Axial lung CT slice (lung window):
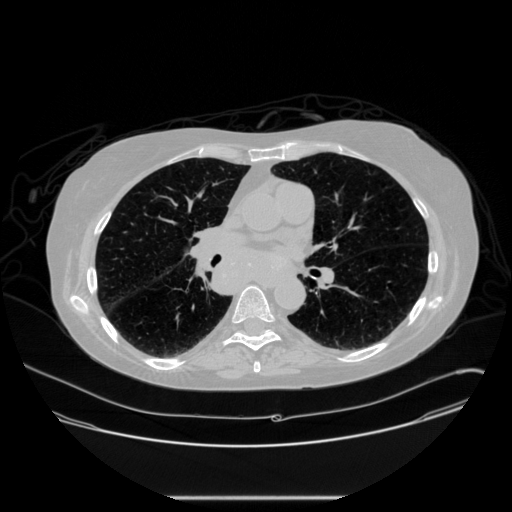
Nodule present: no